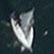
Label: Civil_yacht